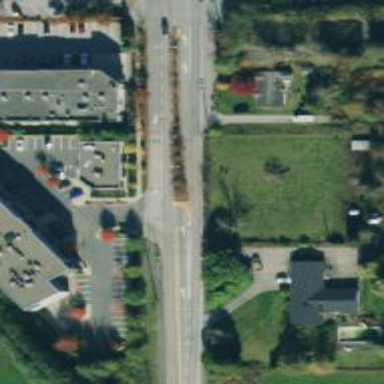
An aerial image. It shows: Tertiary road with asphalt surface.